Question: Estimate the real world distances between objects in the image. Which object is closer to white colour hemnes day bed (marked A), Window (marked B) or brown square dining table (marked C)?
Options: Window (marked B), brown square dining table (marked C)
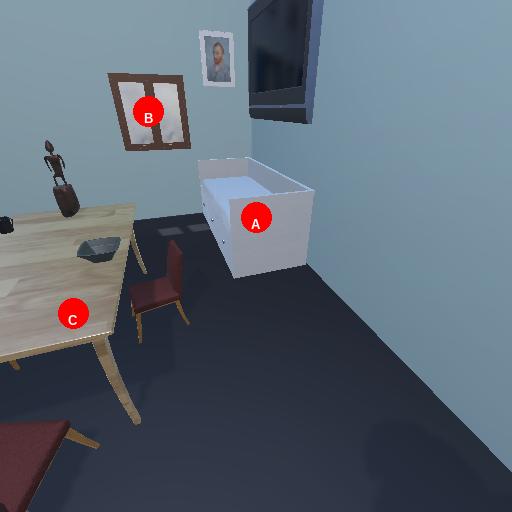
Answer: Window (marked B)